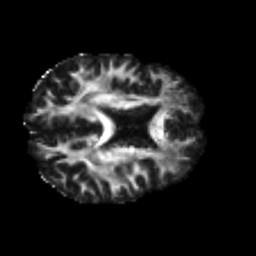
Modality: FA
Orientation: axial
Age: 35
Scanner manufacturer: philips
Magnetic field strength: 3 T
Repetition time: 8.582 s
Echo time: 0.1273 s